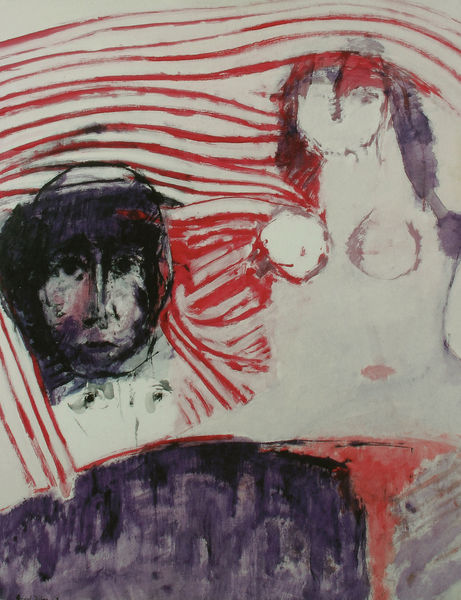
Titel: Martine, Bernard en 1967
Künstler: Bernard Dufour
Institution: (Besitz des Künstlers)
Schlagwörter: akt, blau, dunkel, haut, kopf, körper, mann, nackt, weiß, aquarell, menschen, mädchen, brust, busen, frau, grau, haar, hell, hintergrund, hut, köpfe, orange, schwarz, vordergrund, rot, expressionismus, gesichter, gesicht, öl, haare, paar, rosa, affe, brüste, wellen, moderne, abstrakt, modern, lila, violett, linien, streifen, nabel, junge, striche, abstraktion, blut, kreise, roas, jude, juden, abstrakr, bild modern frau männerkopf we, blau grau, meenschen, rote streifen, frau busen bauchnabel mann gesicht dunkel